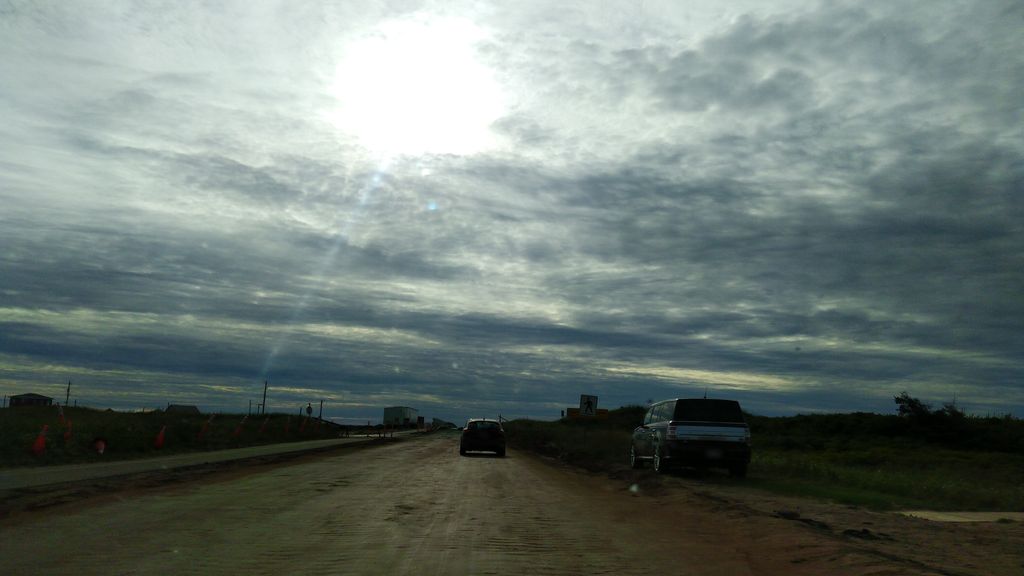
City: charlottetown